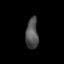
Tissue: lung
Cell type: Fibroblasts
Senescence score: 0.6752
Nuclear area (px): 376
Mean DAPI intensity: 81.979